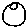
Label: moon